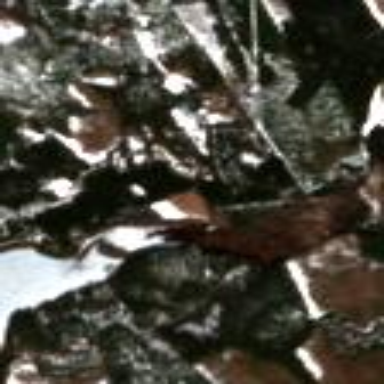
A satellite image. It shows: Mixed leaf woodland.